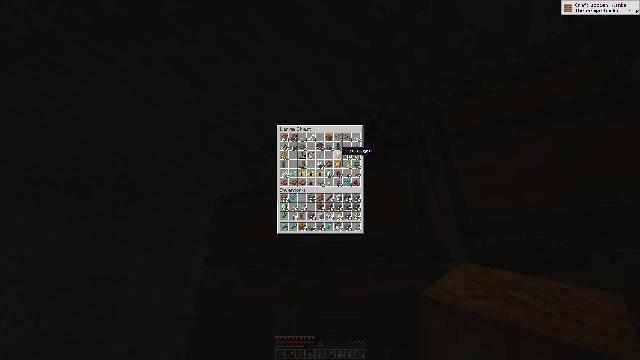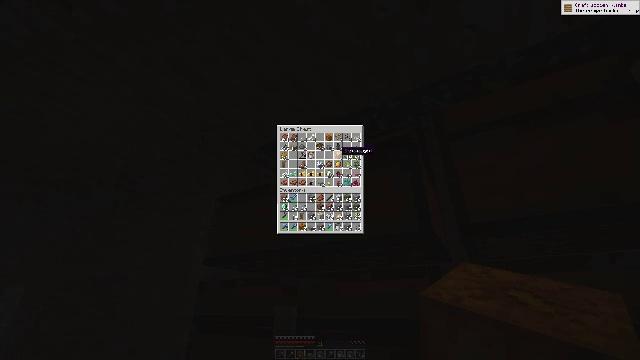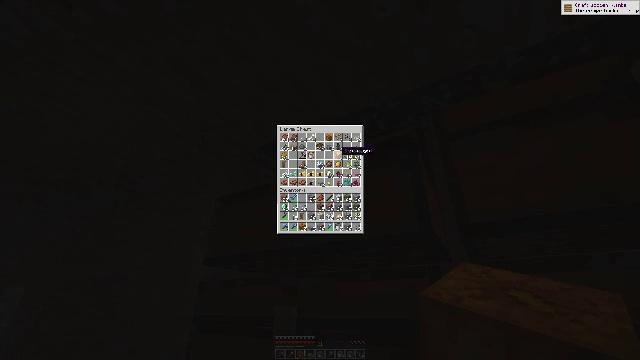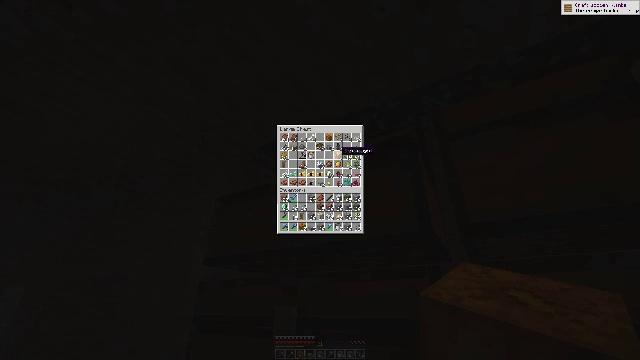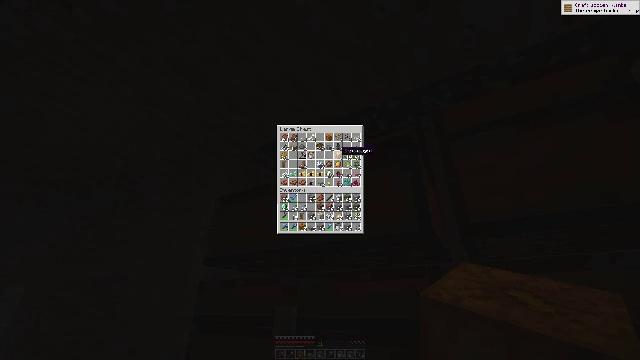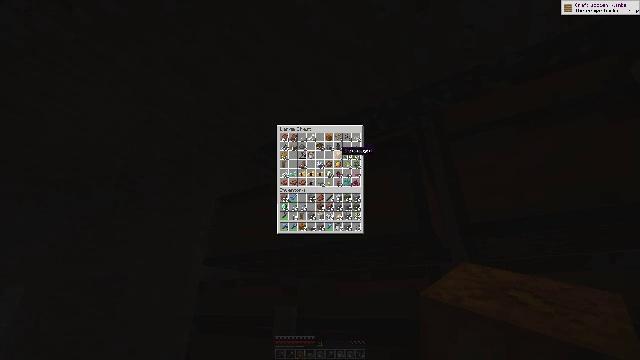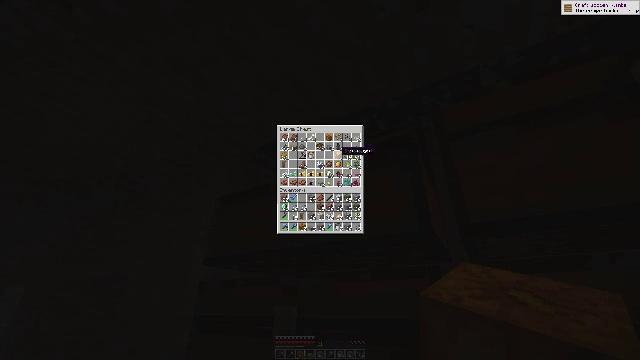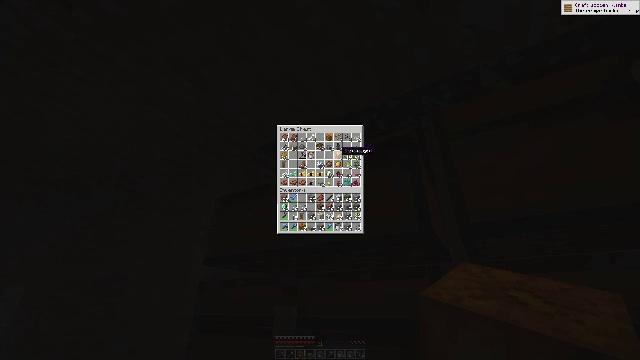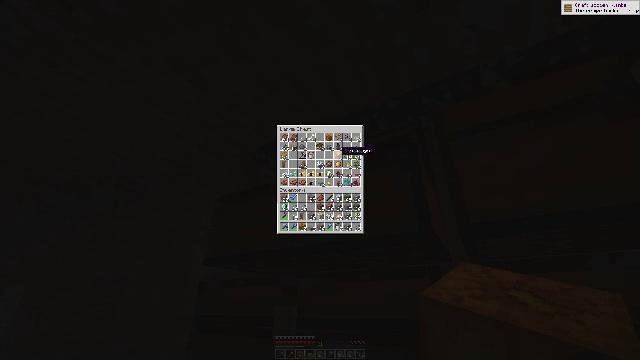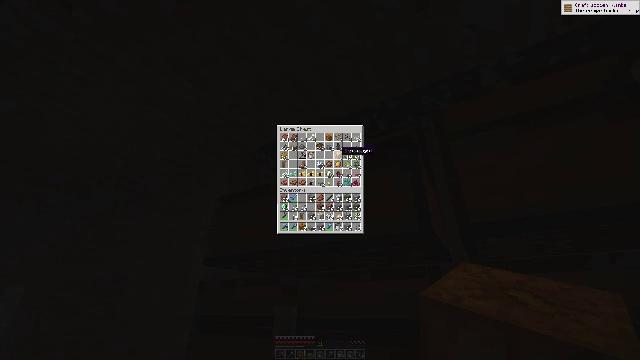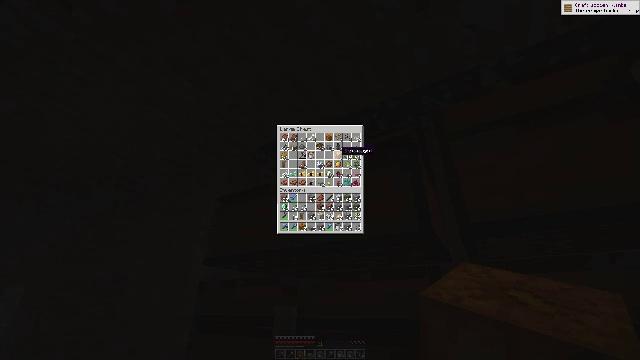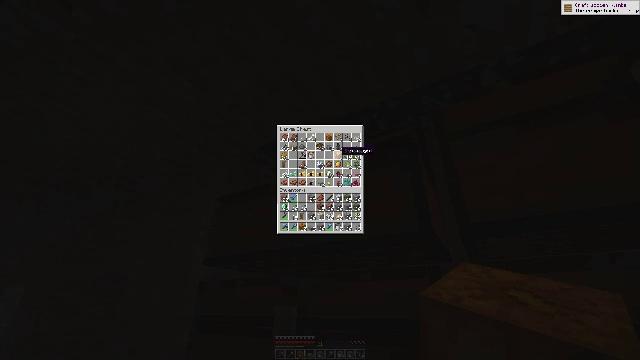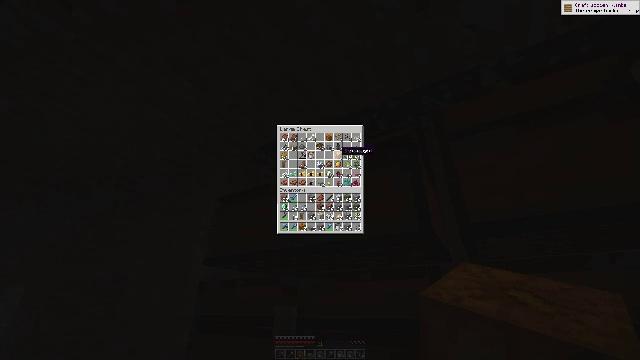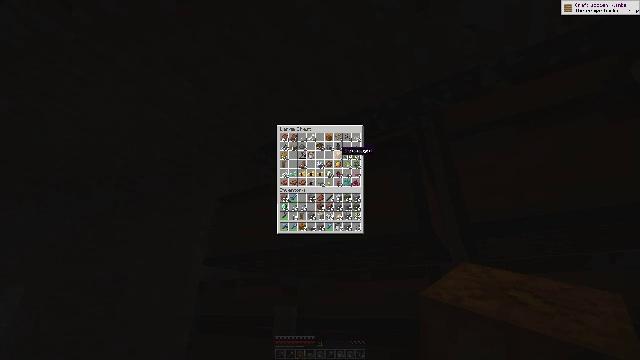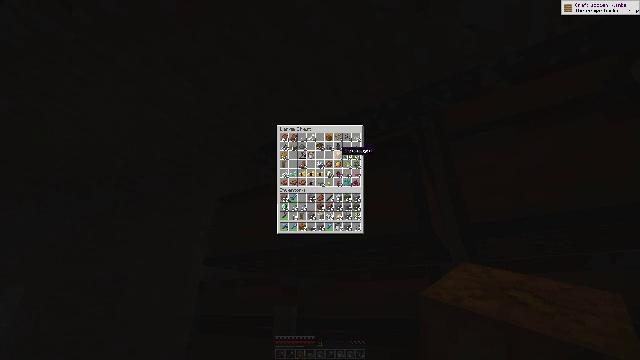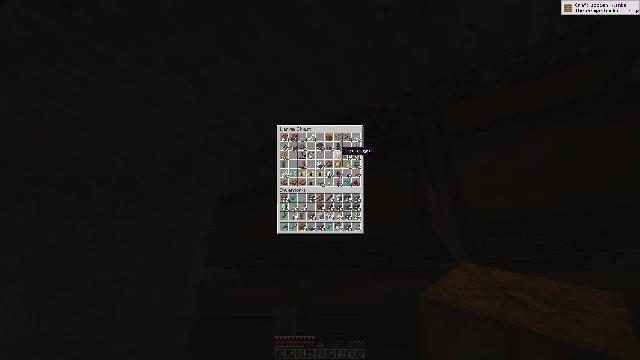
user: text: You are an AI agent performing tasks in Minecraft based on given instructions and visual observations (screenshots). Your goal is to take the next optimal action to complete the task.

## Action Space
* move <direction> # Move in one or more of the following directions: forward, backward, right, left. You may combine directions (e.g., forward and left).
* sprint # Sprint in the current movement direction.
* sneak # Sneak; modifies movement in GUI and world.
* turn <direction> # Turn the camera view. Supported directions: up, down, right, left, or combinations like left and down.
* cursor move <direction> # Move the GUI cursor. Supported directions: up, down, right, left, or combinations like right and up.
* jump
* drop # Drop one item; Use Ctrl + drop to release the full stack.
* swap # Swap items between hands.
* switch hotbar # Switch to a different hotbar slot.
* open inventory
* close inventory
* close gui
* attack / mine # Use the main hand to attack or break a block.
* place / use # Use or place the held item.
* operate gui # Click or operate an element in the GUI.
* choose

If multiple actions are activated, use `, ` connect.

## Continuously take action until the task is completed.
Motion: motion action
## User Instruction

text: Mine the composter block.
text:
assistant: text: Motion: no_op
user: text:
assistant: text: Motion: no_op
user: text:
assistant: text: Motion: no_op
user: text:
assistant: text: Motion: no_op
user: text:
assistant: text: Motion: no_op
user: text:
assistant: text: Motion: no_op
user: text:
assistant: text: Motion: no_op
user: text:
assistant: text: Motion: no_op
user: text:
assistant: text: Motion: no_op
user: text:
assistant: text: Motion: no_op
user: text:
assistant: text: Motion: no_op
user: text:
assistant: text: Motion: no_op
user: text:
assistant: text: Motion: no_op
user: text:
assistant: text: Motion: no_op
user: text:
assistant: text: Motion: no_op
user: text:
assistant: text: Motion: no_op
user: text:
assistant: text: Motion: no_op
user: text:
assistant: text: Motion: no_op
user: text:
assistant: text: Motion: no_op
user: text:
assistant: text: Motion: no_op
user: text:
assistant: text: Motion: no_op
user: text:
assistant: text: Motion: no_op
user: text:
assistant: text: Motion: turn down
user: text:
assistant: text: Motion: turn down
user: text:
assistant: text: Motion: turn left and down
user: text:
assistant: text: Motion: turn down
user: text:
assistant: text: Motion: no_op
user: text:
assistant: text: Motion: no_op
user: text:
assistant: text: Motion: no_op
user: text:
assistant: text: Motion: turn up